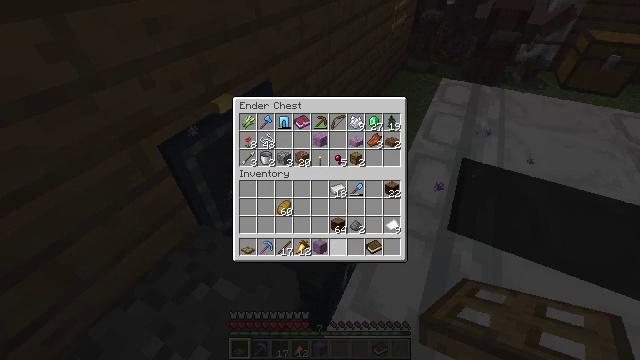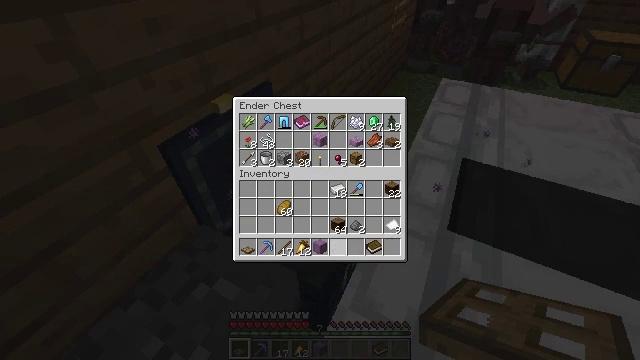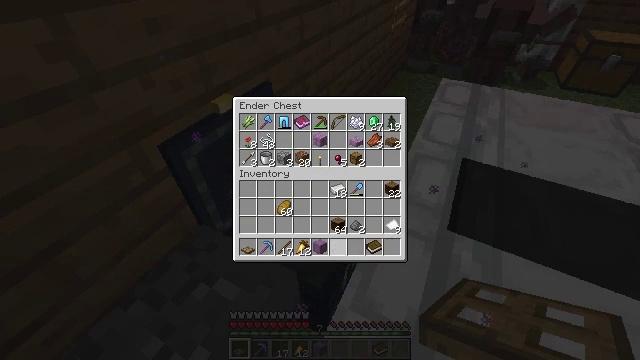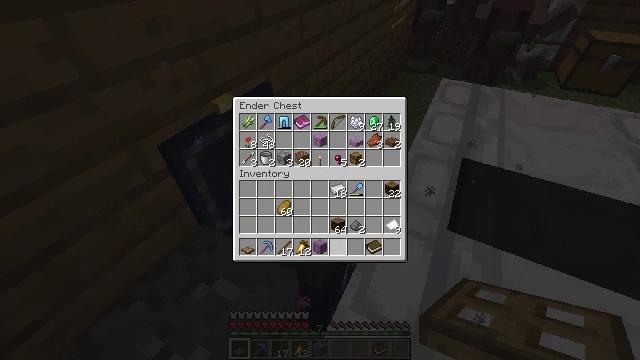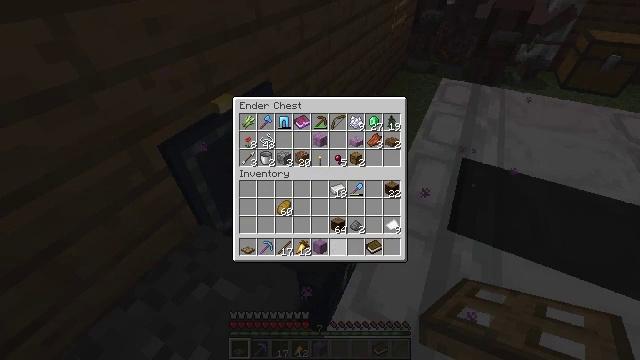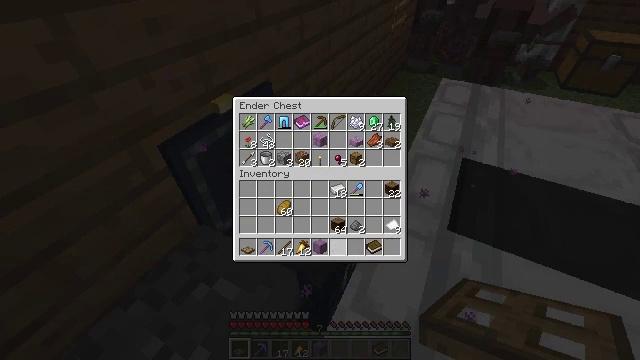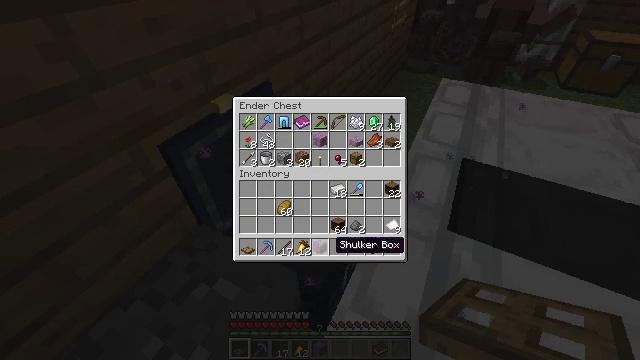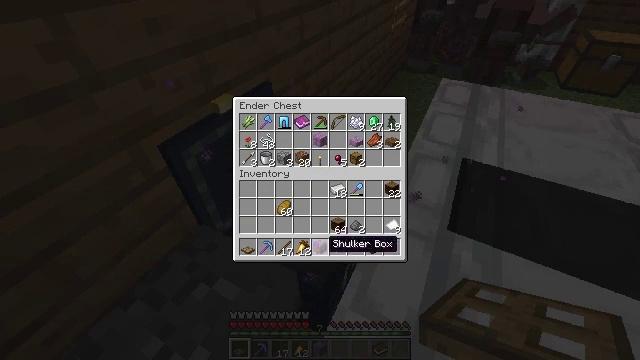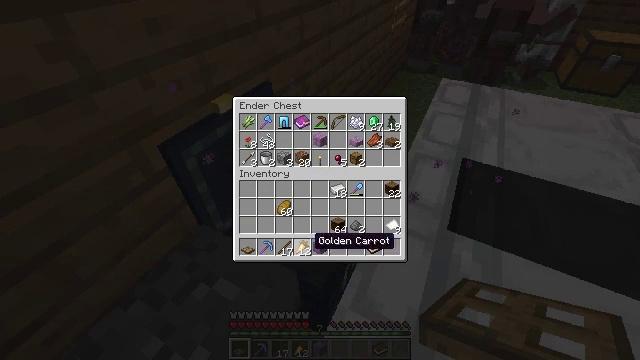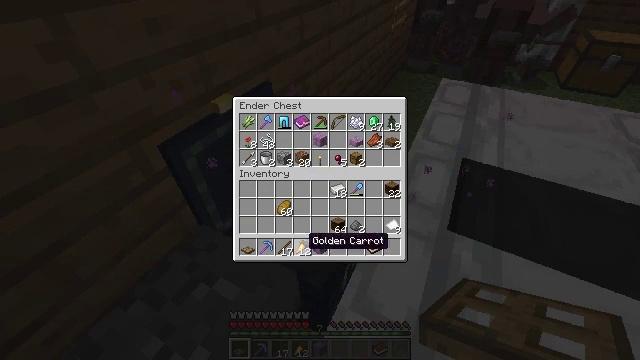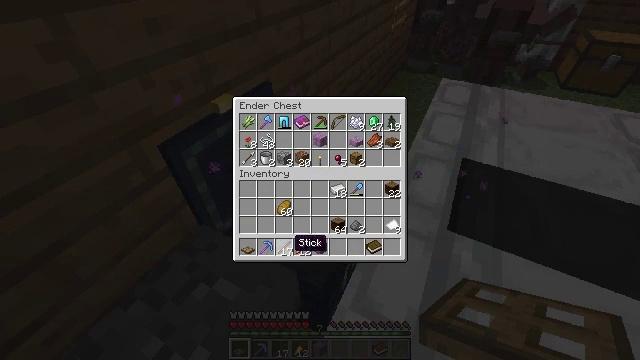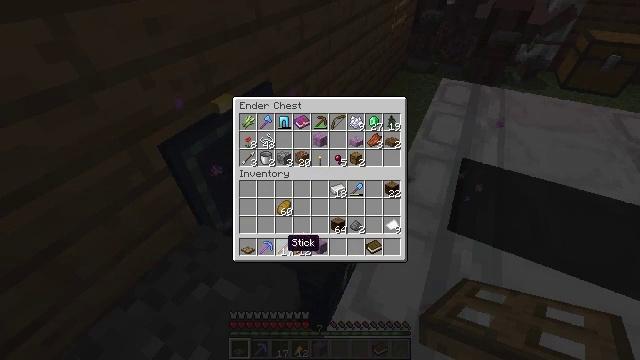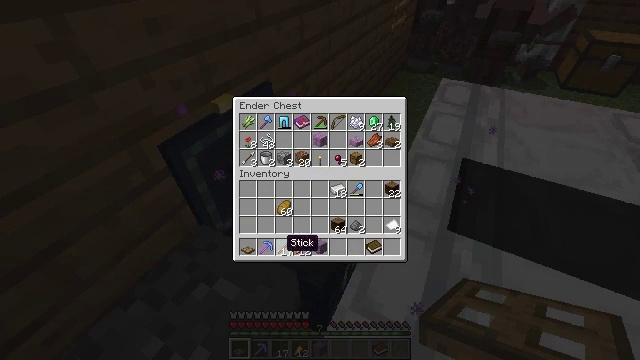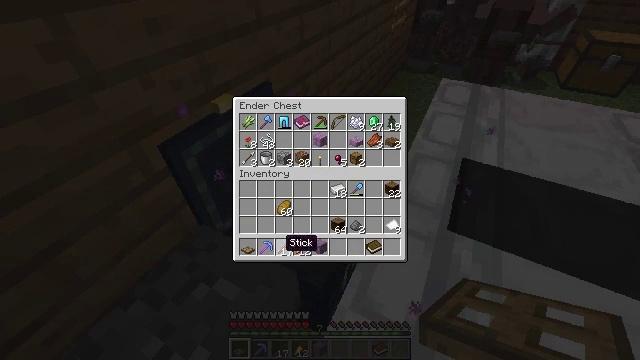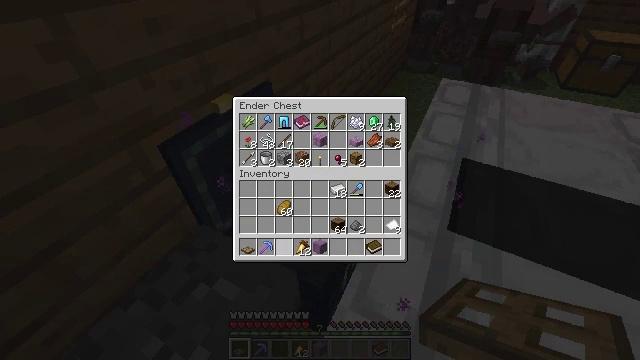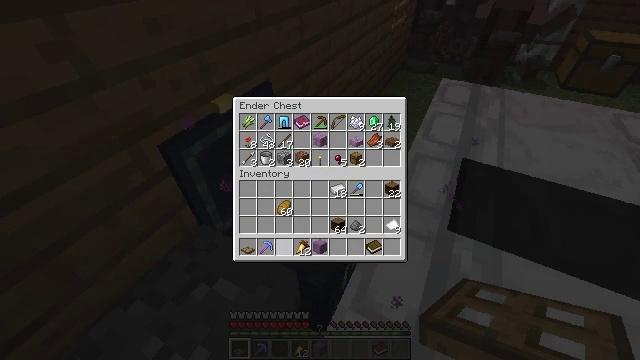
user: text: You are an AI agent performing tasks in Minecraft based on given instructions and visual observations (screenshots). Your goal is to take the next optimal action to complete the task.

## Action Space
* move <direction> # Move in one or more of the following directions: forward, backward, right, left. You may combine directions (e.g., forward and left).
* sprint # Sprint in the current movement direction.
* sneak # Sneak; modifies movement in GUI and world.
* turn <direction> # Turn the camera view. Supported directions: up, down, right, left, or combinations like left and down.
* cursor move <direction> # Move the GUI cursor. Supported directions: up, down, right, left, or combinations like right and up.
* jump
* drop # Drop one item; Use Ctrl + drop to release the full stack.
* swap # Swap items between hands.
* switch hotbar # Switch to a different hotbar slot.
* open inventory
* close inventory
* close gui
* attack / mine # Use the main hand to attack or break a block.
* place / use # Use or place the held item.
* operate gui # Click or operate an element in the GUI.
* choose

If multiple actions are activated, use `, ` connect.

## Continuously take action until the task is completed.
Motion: motion action
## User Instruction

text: Synthesize an ender pearl.
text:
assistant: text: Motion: sneak
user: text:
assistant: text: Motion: sneak
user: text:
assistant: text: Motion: sneak
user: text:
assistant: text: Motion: sneak
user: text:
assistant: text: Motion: sneak
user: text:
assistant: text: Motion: sneak
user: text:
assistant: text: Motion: sneak, cursor move left
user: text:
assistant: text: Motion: sneak, cursor move left
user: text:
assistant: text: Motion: sneak
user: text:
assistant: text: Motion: sneak, cursor move left
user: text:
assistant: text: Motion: sneak, cursor move left
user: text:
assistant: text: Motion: sneak
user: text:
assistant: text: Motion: sneak
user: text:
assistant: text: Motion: sneak, operate gui
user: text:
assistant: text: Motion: sneak, operate gui
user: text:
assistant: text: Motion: sneak, operate gui
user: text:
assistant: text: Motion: sneak
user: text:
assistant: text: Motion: sneak
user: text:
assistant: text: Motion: sneak
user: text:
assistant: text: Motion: sneak
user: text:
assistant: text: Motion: sneak
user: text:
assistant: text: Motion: sneak
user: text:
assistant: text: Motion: sneak
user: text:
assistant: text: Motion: sneak
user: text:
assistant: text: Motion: sneak
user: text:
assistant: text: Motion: sneak
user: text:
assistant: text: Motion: sneak, cursor move right and up
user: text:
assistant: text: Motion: sneak, cursor move right and up
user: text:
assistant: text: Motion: sneak, cursor move right and up
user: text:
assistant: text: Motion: sneak